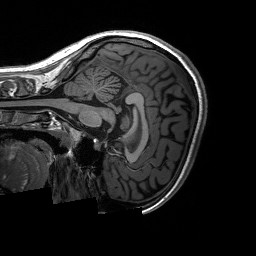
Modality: T1w
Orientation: sagittal
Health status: ill
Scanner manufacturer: siemens
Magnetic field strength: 3 T
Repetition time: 2.3 s
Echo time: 0.00226 s